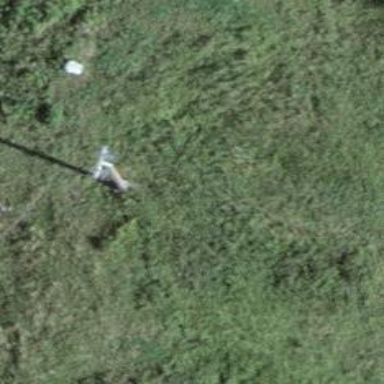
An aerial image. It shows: Pylon used for aerialway.